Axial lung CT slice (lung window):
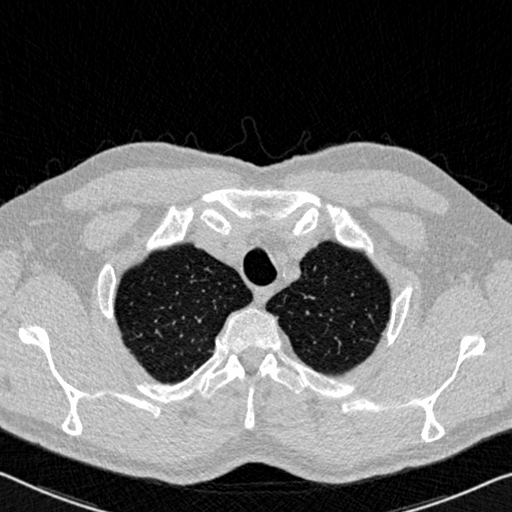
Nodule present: no